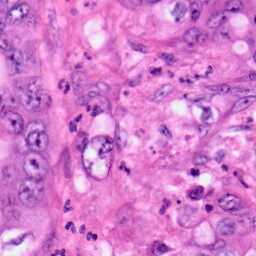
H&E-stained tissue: Pancreatic